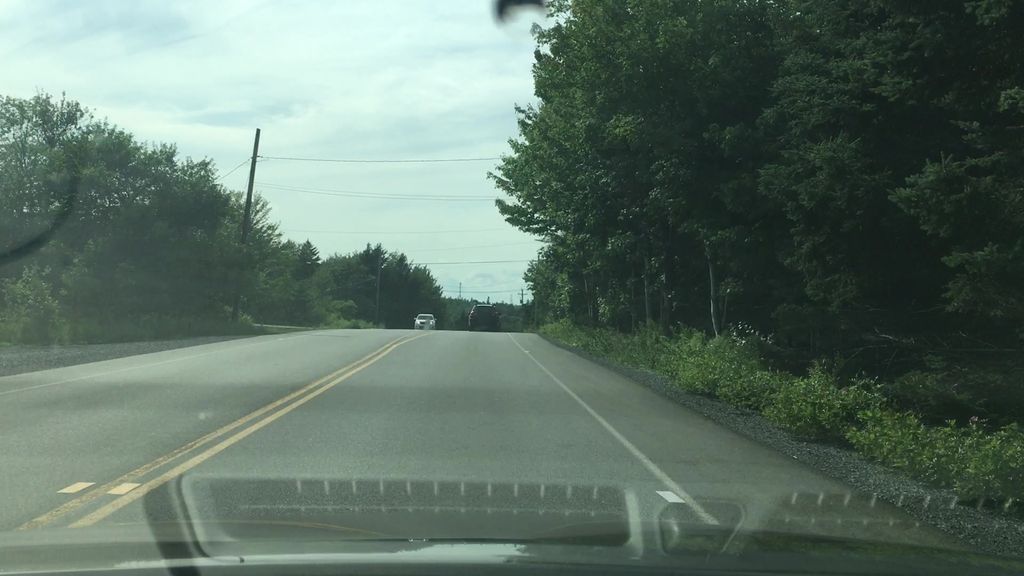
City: halifax